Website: home-depot
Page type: customer-info-address
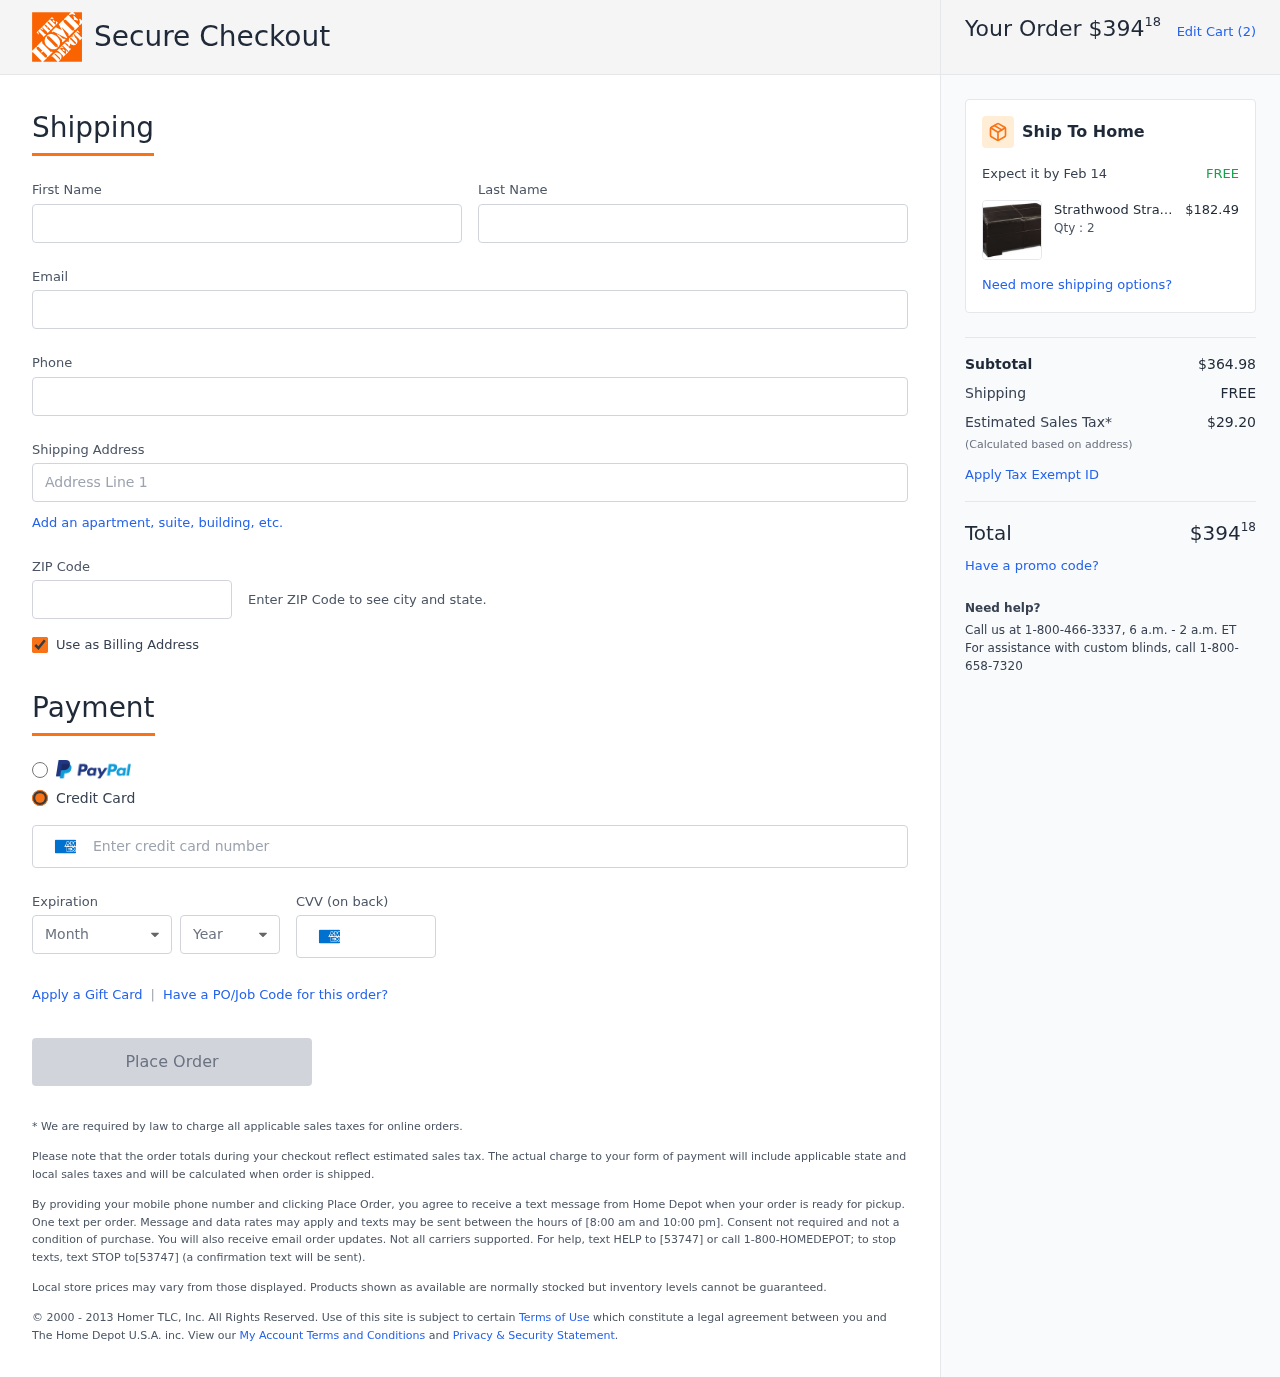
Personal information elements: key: PII_CARD_CVV
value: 3780
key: PII_CARD_EXPIRY_MONTH
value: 02
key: PII_CARD_EXPIRY_YEAR
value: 30
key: PII_CARD_NUMBER
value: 3410 1495 1310 563
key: PII_EMAIL
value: daniel_rose@gmail.com
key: PII_FIRSTNAME
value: Daniel
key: PII_LASTNAME
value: Rose
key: PII_PHONE
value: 7208797135
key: PII_POSTCODE
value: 82374
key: PII_STREET
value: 49010 Gonzalez Highway
Product elements: key: PRODUCT1_BRAND
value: Strathwood
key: PRODUCT1_NAME
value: Strathwood Aspen Leather Ottoman, Brown
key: PRODUCT1_NAME
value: Strathwood Aspen Lea...
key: PRODUCT1_PRICE
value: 182.49
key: PRODUCT1_QUANTITY
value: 2
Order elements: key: ORDER_TOTAL
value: $39418
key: ORDER_NUM_ITEMS
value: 2
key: ORDER_DELIVERY_DATE
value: Feb 14
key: ORDER_SUBTOTAL
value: $364.98
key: ORDER_SHIPPING_COST
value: FREE
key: ORDER_TAX
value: $29.20